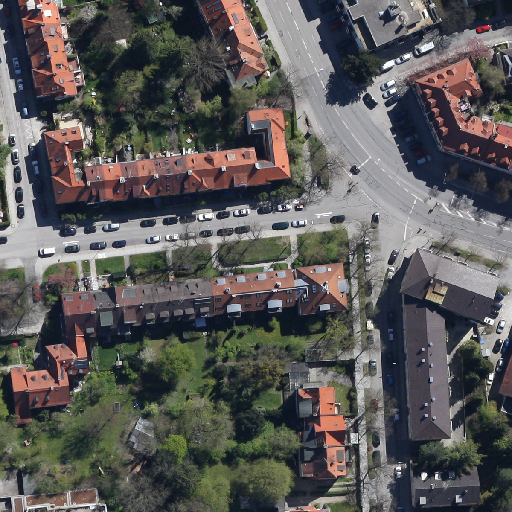
Referring expression: car in the parking area